Field crop: maize
Growth stage: 1
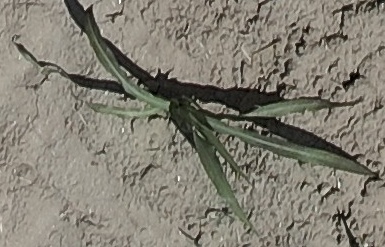
Species: sorghum